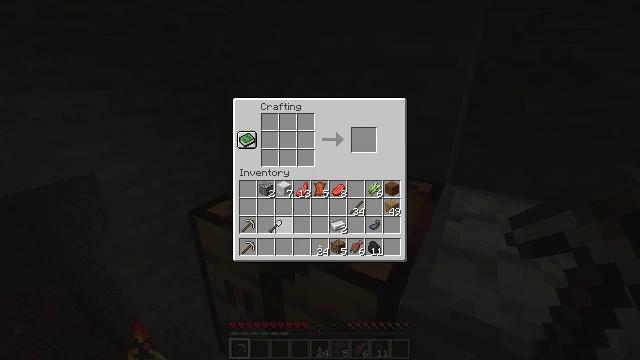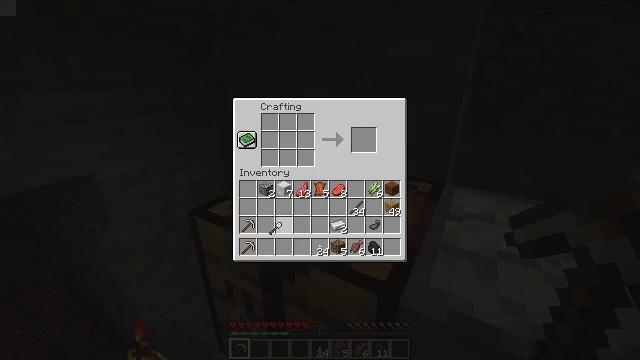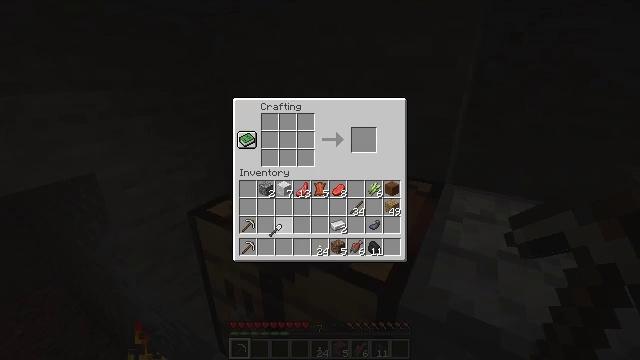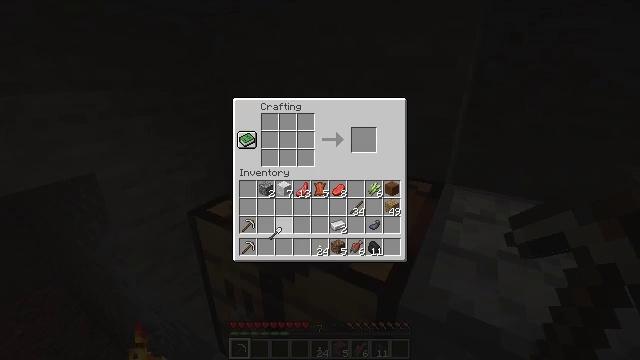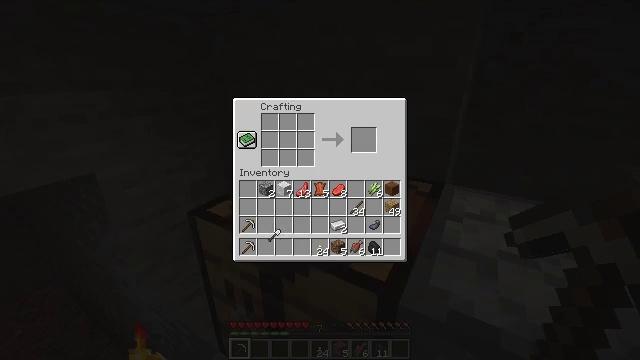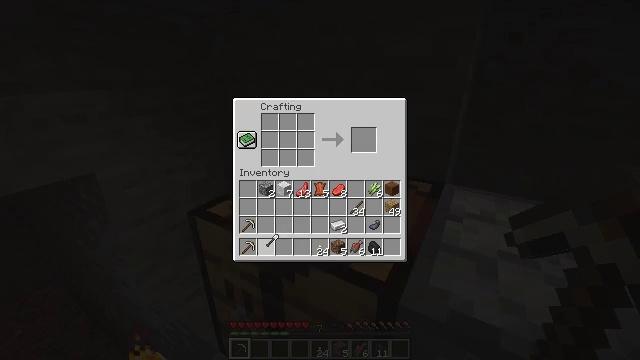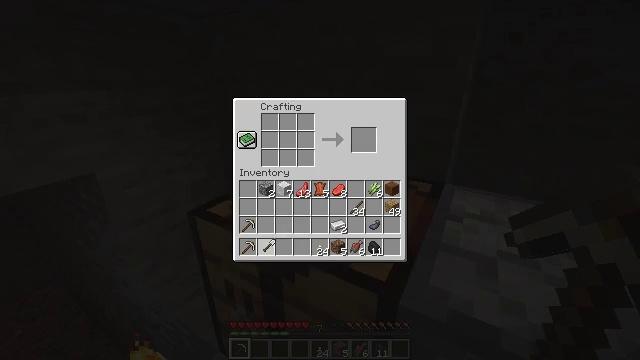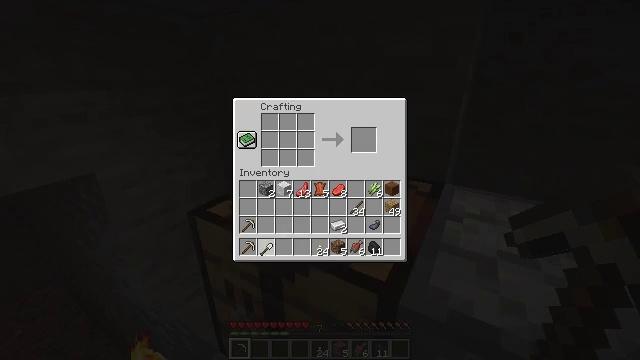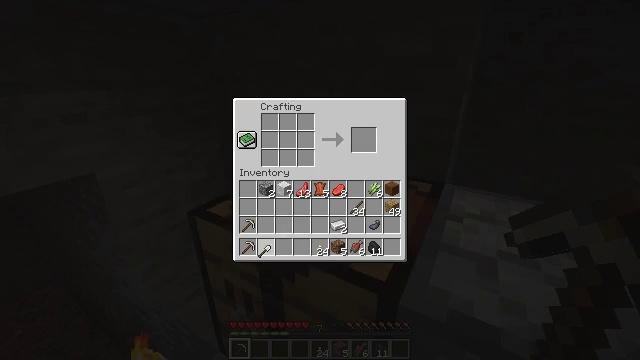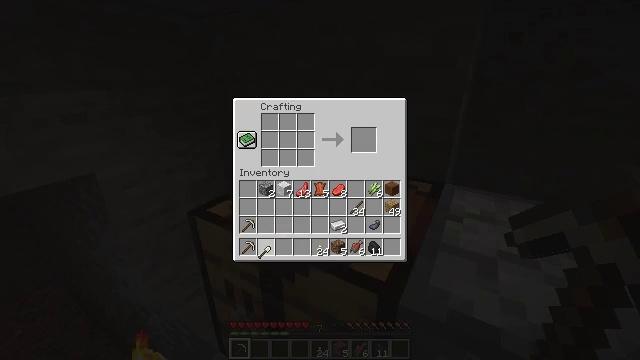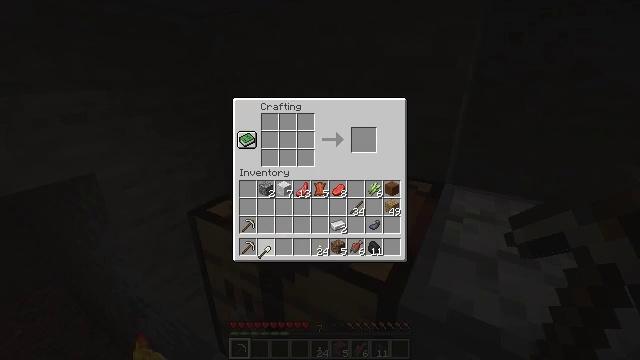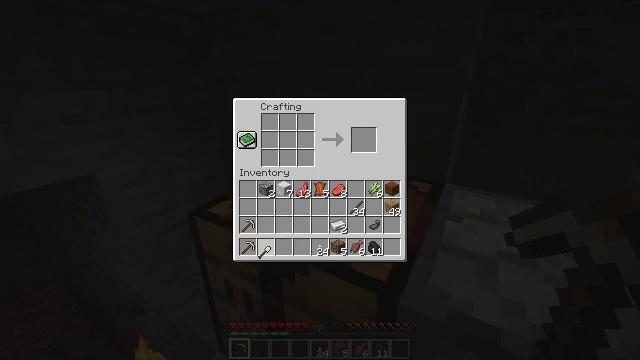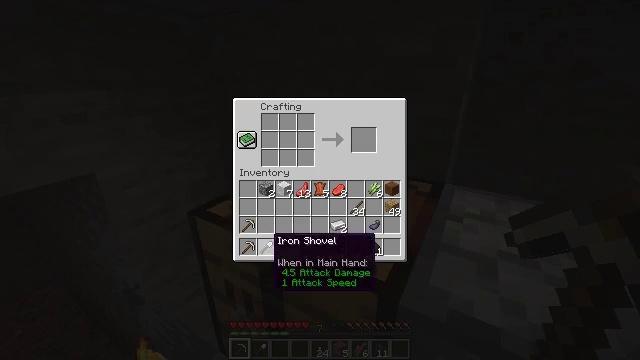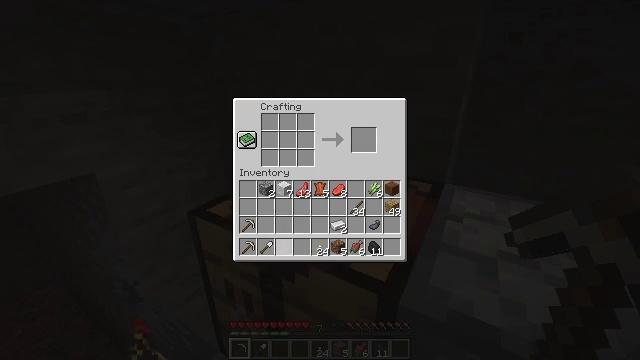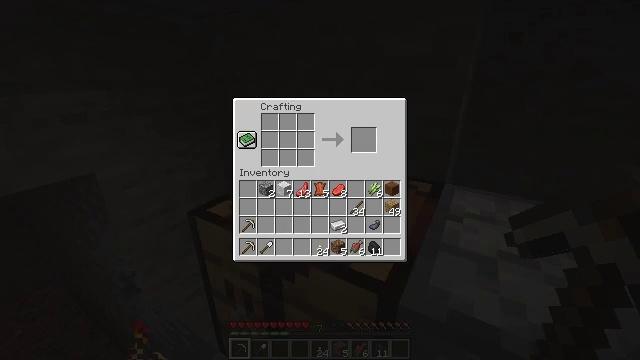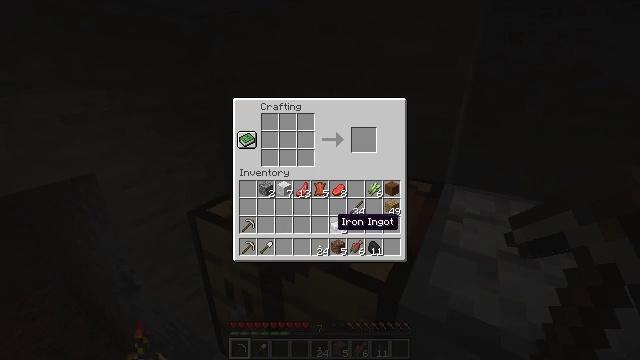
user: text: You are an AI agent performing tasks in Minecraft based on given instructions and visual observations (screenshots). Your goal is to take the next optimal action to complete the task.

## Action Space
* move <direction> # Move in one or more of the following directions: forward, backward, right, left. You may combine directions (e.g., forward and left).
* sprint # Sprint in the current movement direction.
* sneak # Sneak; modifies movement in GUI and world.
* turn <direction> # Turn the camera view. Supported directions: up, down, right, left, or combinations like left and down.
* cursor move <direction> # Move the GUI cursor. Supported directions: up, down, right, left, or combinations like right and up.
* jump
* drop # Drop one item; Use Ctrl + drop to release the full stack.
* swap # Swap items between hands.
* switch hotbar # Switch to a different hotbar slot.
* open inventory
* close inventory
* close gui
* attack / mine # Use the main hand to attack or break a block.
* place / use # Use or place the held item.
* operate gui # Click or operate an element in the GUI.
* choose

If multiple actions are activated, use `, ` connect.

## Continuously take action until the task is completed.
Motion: motion action
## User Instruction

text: Construct an iron sword with the necessary materials on the crafting table.
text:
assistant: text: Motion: open gui
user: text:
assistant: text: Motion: no_op
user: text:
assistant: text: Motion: no_op
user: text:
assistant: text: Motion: no_op
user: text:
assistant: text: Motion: no_op
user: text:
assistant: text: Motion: no_op
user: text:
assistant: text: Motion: no_op
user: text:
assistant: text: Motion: no_op
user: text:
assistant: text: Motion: operate gui
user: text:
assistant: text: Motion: operate gui
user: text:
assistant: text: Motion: operate gui
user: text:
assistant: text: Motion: no_op
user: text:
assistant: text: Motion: cursor move right and up
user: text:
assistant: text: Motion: cursor move right
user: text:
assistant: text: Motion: cursor move right
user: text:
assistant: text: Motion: cursor move right
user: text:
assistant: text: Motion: no_op
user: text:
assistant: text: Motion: no_op
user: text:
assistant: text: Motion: no_op
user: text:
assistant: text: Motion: no_op
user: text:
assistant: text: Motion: no_op
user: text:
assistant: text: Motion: no_op
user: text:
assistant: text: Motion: no_op
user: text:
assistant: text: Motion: no_op
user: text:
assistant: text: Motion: no_op
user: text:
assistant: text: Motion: no_op
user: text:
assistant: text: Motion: no_op
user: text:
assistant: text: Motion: no_op
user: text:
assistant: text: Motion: no_op
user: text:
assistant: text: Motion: no_op